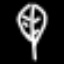
Label: leaf